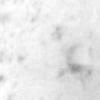
Label: no_change